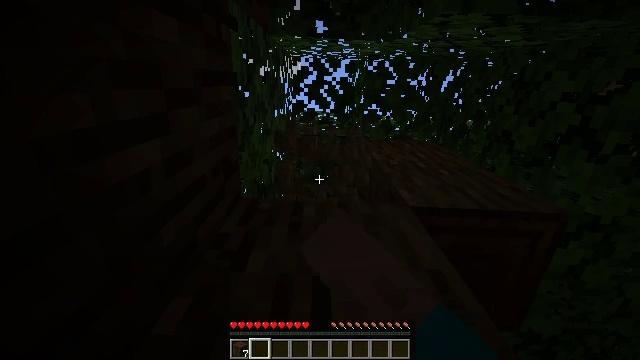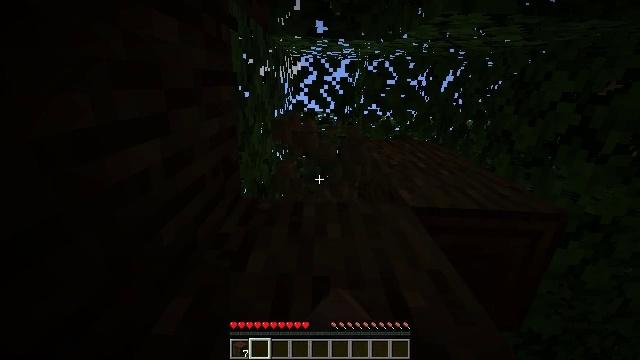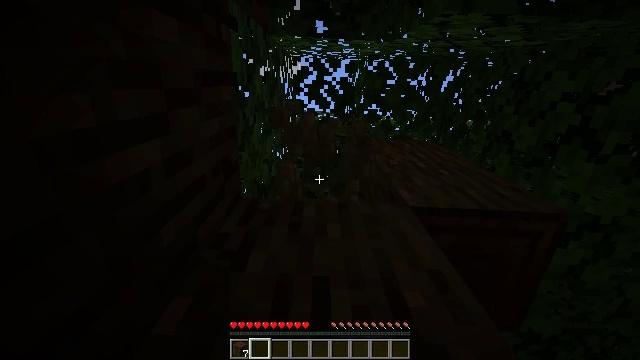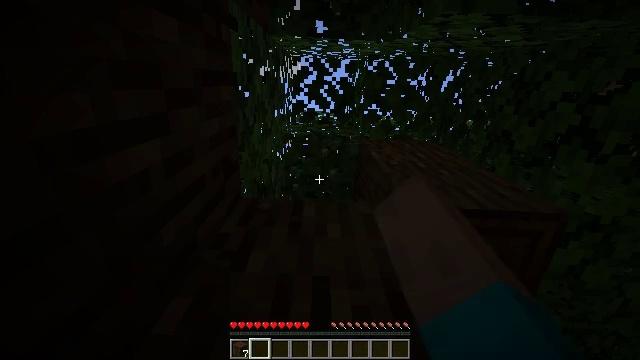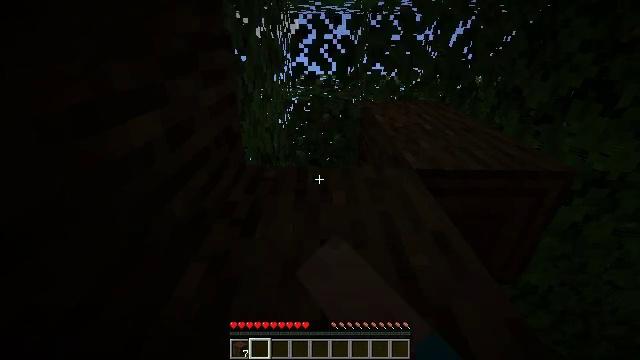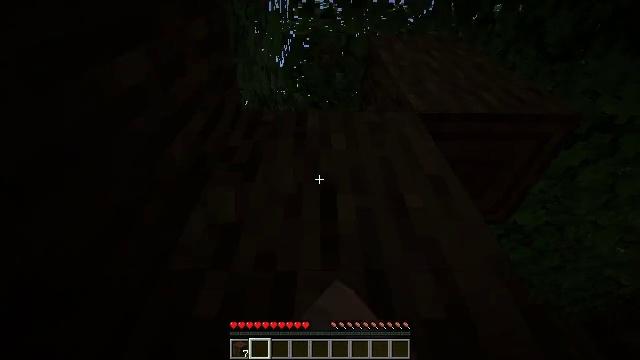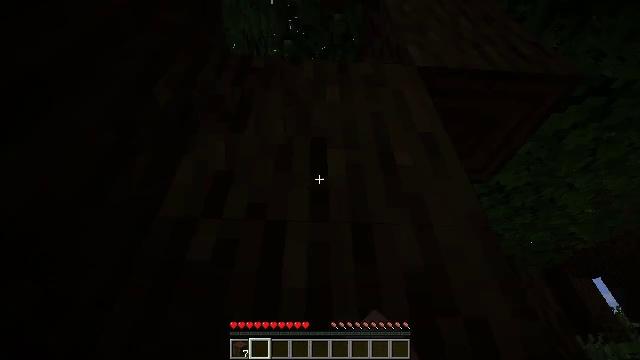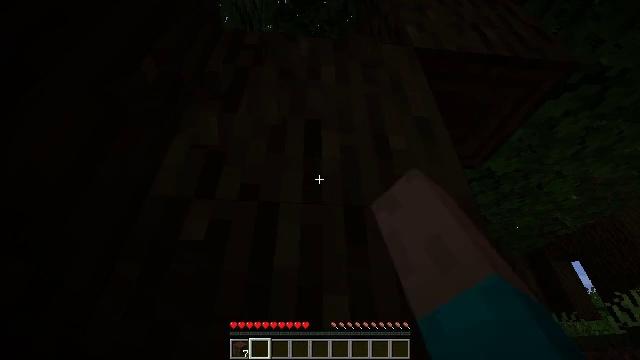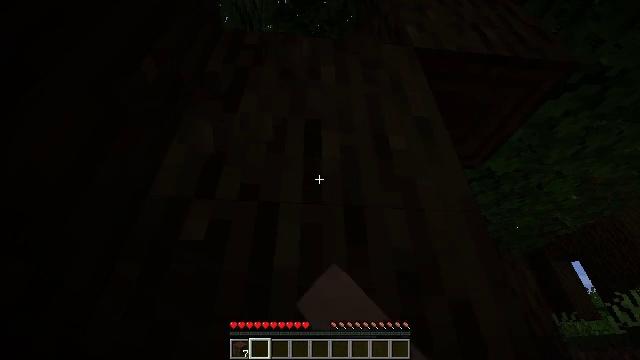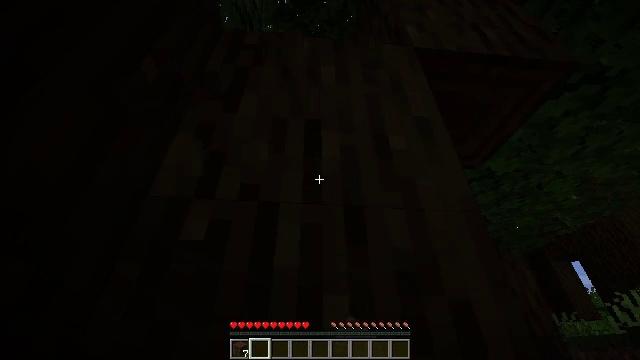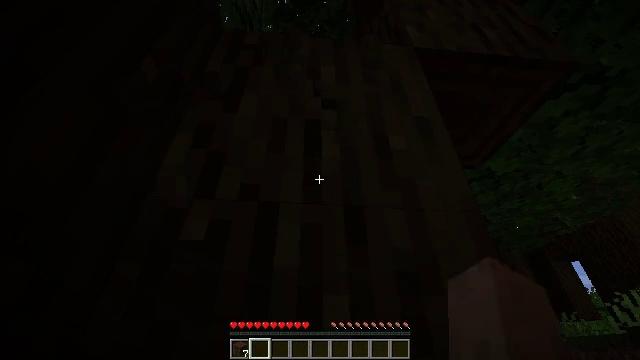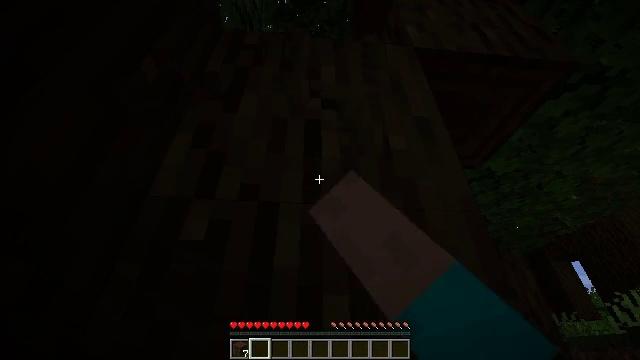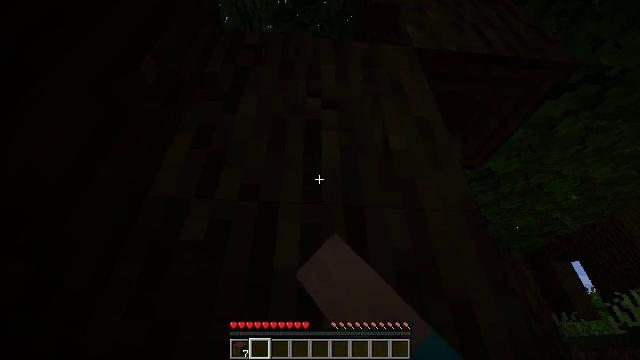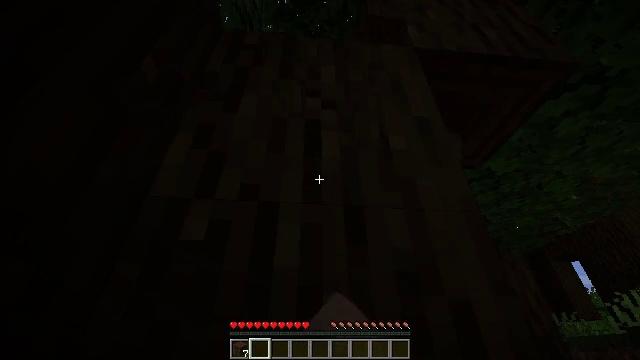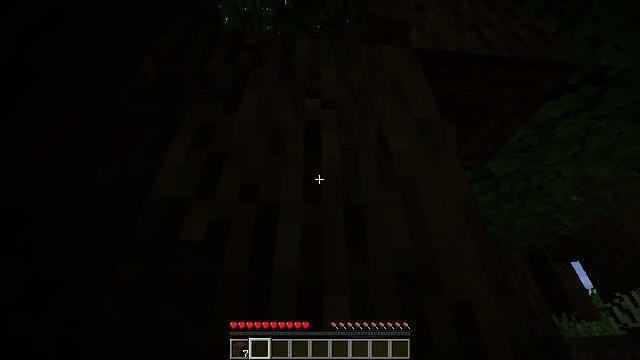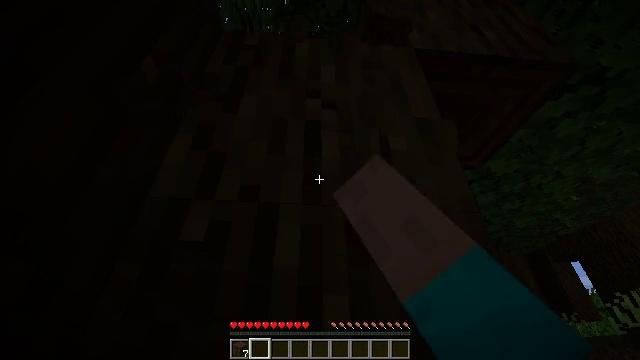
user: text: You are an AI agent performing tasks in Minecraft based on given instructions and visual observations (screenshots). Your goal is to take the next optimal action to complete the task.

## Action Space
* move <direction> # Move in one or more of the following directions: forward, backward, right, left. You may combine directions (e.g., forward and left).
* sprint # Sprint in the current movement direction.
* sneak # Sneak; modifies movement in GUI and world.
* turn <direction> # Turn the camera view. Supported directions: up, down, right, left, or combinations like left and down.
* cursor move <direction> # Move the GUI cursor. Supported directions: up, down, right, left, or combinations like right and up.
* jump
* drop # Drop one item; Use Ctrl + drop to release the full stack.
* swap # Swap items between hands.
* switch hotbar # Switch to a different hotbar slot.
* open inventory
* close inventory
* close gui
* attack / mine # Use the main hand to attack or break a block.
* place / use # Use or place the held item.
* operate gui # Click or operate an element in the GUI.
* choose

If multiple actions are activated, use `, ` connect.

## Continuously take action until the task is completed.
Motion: motion action
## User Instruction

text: Chop down the dark oak log.
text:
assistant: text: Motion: attack / mine
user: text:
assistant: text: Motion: attack / mine
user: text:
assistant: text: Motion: attack / mine
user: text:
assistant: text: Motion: turn left and down, attack / mine
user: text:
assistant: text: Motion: turn down, attack / mine
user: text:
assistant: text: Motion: turn right and down, attack / mine
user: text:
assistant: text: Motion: turn right and down, attack / mine
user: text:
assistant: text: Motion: attack / mine
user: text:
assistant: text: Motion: attack / mine
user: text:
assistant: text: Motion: attack / mine
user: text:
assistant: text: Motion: attack / mine
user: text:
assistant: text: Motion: attack / mine
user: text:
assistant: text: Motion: attack / mine
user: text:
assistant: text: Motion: attack / mine
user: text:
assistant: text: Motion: attack / mine
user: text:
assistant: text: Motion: attack / mine
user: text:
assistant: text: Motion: attack / mine
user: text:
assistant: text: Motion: attack / mine
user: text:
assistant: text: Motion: attack / mine
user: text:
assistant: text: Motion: attack / mine
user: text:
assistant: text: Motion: attack / mine
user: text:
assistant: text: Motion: attack / mine
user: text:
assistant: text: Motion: attack / mine
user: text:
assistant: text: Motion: attack / mine
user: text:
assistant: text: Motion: attack / mine
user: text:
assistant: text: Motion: attack / mine
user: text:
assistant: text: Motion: attack / mine
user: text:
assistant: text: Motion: attack / mine
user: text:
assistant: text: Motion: attack / mine
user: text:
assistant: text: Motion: attack / mine